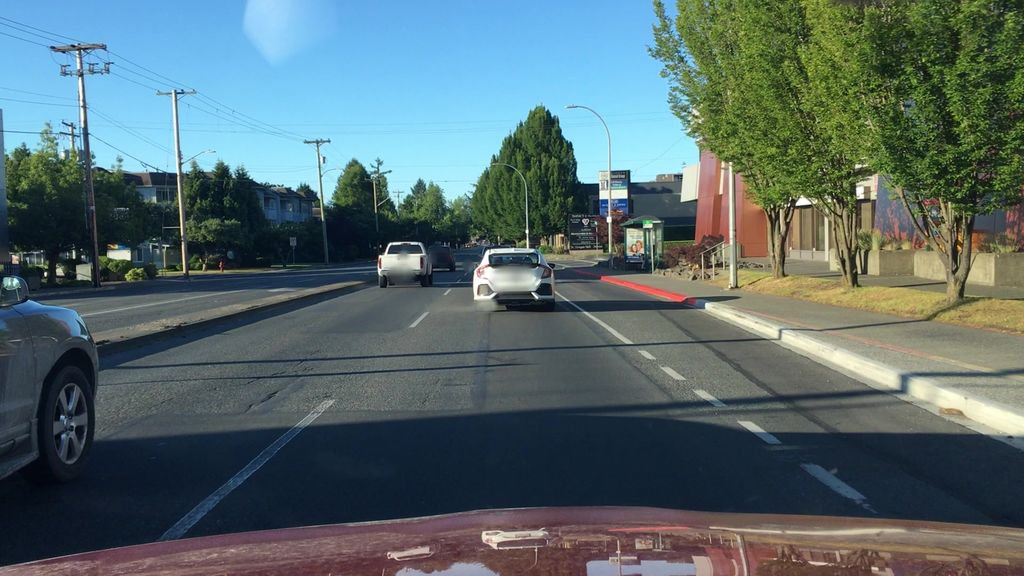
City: victoria